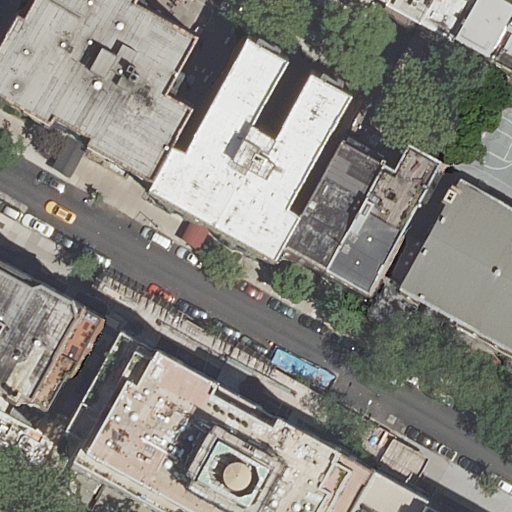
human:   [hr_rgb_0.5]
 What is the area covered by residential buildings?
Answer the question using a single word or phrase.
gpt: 5158m2

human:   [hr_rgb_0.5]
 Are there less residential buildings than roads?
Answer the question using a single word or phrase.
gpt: no

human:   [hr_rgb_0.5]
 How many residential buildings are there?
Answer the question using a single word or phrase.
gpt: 13

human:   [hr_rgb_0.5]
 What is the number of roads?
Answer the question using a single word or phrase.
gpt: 1

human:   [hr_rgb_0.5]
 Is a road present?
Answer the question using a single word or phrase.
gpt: yes

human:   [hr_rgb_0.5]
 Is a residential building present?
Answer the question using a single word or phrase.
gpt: yes

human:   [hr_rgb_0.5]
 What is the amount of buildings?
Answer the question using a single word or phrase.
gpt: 14

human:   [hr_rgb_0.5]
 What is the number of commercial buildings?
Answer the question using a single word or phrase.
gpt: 0

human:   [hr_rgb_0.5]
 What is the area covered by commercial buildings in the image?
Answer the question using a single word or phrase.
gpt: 0m2

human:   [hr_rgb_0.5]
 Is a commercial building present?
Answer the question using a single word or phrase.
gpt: no

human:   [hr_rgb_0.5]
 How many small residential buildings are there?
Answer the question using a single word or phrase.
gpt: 2

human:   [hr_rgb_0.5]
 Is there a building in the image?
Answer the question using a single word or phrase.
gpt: yes

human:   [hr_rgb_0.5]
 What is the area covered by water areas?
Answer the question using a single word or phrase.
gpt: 0m2

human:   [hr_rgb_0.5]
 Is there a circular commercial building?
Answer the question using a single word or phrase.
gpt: no

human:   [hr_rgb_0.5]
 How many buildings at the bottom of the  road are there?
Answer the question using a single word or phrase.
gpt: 4

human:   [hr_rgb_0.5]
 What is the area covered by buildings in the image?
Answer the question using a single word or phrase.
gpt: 5197m2

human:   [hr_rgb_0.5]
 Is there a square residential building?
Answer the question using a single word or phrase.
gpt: no

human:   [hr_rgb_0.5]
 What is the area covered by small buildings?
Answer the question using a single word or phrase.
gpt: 64m2

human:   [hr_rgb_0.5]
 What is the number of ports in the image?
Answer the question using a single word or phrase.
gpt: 0

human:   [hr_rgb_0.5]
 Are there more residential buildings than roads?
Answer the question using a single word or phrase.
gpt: yes

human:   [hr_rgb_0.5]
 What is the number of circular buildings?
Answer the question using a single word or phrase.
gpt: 0

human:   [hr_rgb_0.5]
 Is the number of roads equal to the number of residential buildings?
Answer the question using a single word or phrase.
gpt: no

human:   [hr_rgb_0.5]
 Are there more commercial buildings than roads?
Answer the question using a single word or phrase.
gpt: no

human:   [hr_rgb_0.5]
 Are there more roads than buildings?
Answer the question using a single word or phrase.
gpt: no

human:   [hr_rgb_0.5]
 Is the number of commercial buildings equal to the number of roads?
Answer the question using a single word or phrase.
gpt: no

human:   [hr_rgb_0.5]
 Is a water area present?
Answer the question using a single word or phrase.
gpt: no

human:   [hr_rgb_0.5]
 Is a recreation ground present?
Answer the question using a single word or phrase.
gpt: no

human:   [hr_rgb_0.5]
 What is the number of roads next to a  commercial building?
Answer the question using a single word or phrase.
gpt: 0

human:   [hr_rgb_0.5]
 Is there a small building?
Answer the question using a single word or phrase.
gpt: yes

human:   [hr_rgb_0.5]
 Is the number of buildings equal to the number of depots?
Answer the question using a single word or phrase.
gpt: no

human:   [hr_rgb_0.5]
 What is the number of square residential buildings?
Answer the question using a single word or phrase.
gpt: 0

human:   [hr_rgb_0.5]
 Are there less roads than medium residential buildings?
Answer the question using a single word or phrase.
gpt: yes

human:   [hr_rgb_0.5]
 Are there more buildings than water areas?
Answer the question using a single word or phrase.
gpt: yes

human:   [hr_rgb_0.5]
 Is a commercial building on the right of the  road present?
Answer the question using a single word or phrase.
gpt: no

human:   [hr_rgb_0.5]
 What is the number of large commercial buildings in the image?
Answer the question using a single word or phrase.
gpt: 0

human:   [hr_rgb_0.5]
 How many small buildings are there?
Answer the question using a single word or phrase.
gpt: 3

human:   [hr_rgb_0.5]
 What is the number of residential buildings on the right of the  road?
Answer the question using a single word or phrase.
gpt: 8

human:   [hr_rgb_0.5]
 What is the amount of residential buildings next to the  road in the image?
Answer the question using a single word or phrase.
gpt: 13

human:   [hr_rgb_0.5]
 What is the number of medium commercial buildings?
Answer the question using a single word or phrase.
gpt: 0

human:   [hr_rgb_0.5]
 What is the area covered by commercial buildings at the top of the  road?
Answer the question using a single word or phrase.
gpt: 0m2

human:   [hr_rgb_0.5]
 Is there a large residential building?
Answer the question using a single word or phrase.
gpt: yes

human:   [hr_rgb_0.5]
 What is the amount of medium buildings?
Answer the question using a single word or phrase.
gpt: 8

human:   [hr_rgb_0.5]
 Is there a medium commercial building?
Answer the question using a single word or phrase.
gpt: no

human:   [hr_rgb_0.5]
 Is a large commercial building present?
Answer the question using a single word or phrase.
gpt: no

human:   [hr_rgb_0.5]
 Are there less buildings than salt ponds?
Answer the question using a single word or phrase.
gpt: no

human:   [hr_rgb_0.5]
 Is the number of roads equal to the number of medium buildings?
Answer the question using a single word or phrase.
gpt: no

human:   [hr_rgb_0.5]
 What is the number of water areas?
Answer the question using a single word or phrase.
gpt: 0

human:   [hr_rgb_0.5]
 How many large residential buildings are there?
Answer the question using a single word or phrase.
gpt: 3

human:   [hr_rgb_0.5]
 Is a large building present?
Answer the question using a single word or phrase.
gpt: yes

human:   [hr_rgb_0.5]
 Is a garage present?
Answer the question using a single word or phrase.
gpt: no

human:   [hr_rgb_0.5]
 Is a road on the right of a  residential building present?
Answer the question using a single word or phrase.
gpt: yes

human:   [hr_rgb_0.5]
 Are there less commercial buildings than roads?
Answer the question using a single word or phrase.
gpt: yes

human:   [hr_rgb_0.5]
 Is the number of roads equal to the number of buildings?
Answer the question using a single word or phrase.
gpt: no

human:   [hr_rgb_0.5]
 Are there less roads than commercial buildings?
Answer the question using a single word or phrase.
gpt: no

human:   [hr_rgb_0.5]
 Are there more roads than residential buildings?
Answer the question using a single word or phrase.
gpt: no

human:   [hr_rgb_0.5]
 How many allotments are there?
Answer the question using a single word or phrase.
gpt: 0

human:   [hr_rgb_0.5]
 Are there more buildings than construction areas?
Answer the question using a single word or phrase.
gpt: yes

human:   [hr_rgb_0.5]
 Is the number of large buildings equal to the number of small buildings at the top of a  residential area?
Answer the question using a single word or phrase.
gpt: no

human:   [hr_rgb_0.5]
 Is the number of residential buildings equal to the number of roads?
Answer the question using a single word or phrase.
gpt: no

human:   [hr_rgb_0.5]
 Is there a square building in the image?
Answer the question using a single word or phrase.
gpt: no

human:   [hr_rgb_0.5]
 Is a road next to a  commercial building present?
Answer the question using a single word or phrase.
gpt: no

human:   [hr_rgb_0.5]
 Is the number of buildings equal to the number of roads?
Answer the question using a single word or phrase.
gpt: no

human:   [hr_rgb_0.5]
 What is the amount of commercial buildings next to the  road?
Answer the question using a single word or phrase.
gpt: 0

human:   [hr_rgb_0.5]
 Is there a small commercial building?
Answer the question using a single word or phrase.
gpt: no